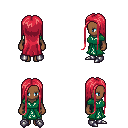
a pixel art fantasy rpg character, female body template, human, dark skin, sash dress, teal pants, ruby red extra-long hairstyle, metal boots, four views (front, back, left, right), 2x2 character sprite sheet, small pixel art, hard edges, no anti-aliasing